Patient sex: M
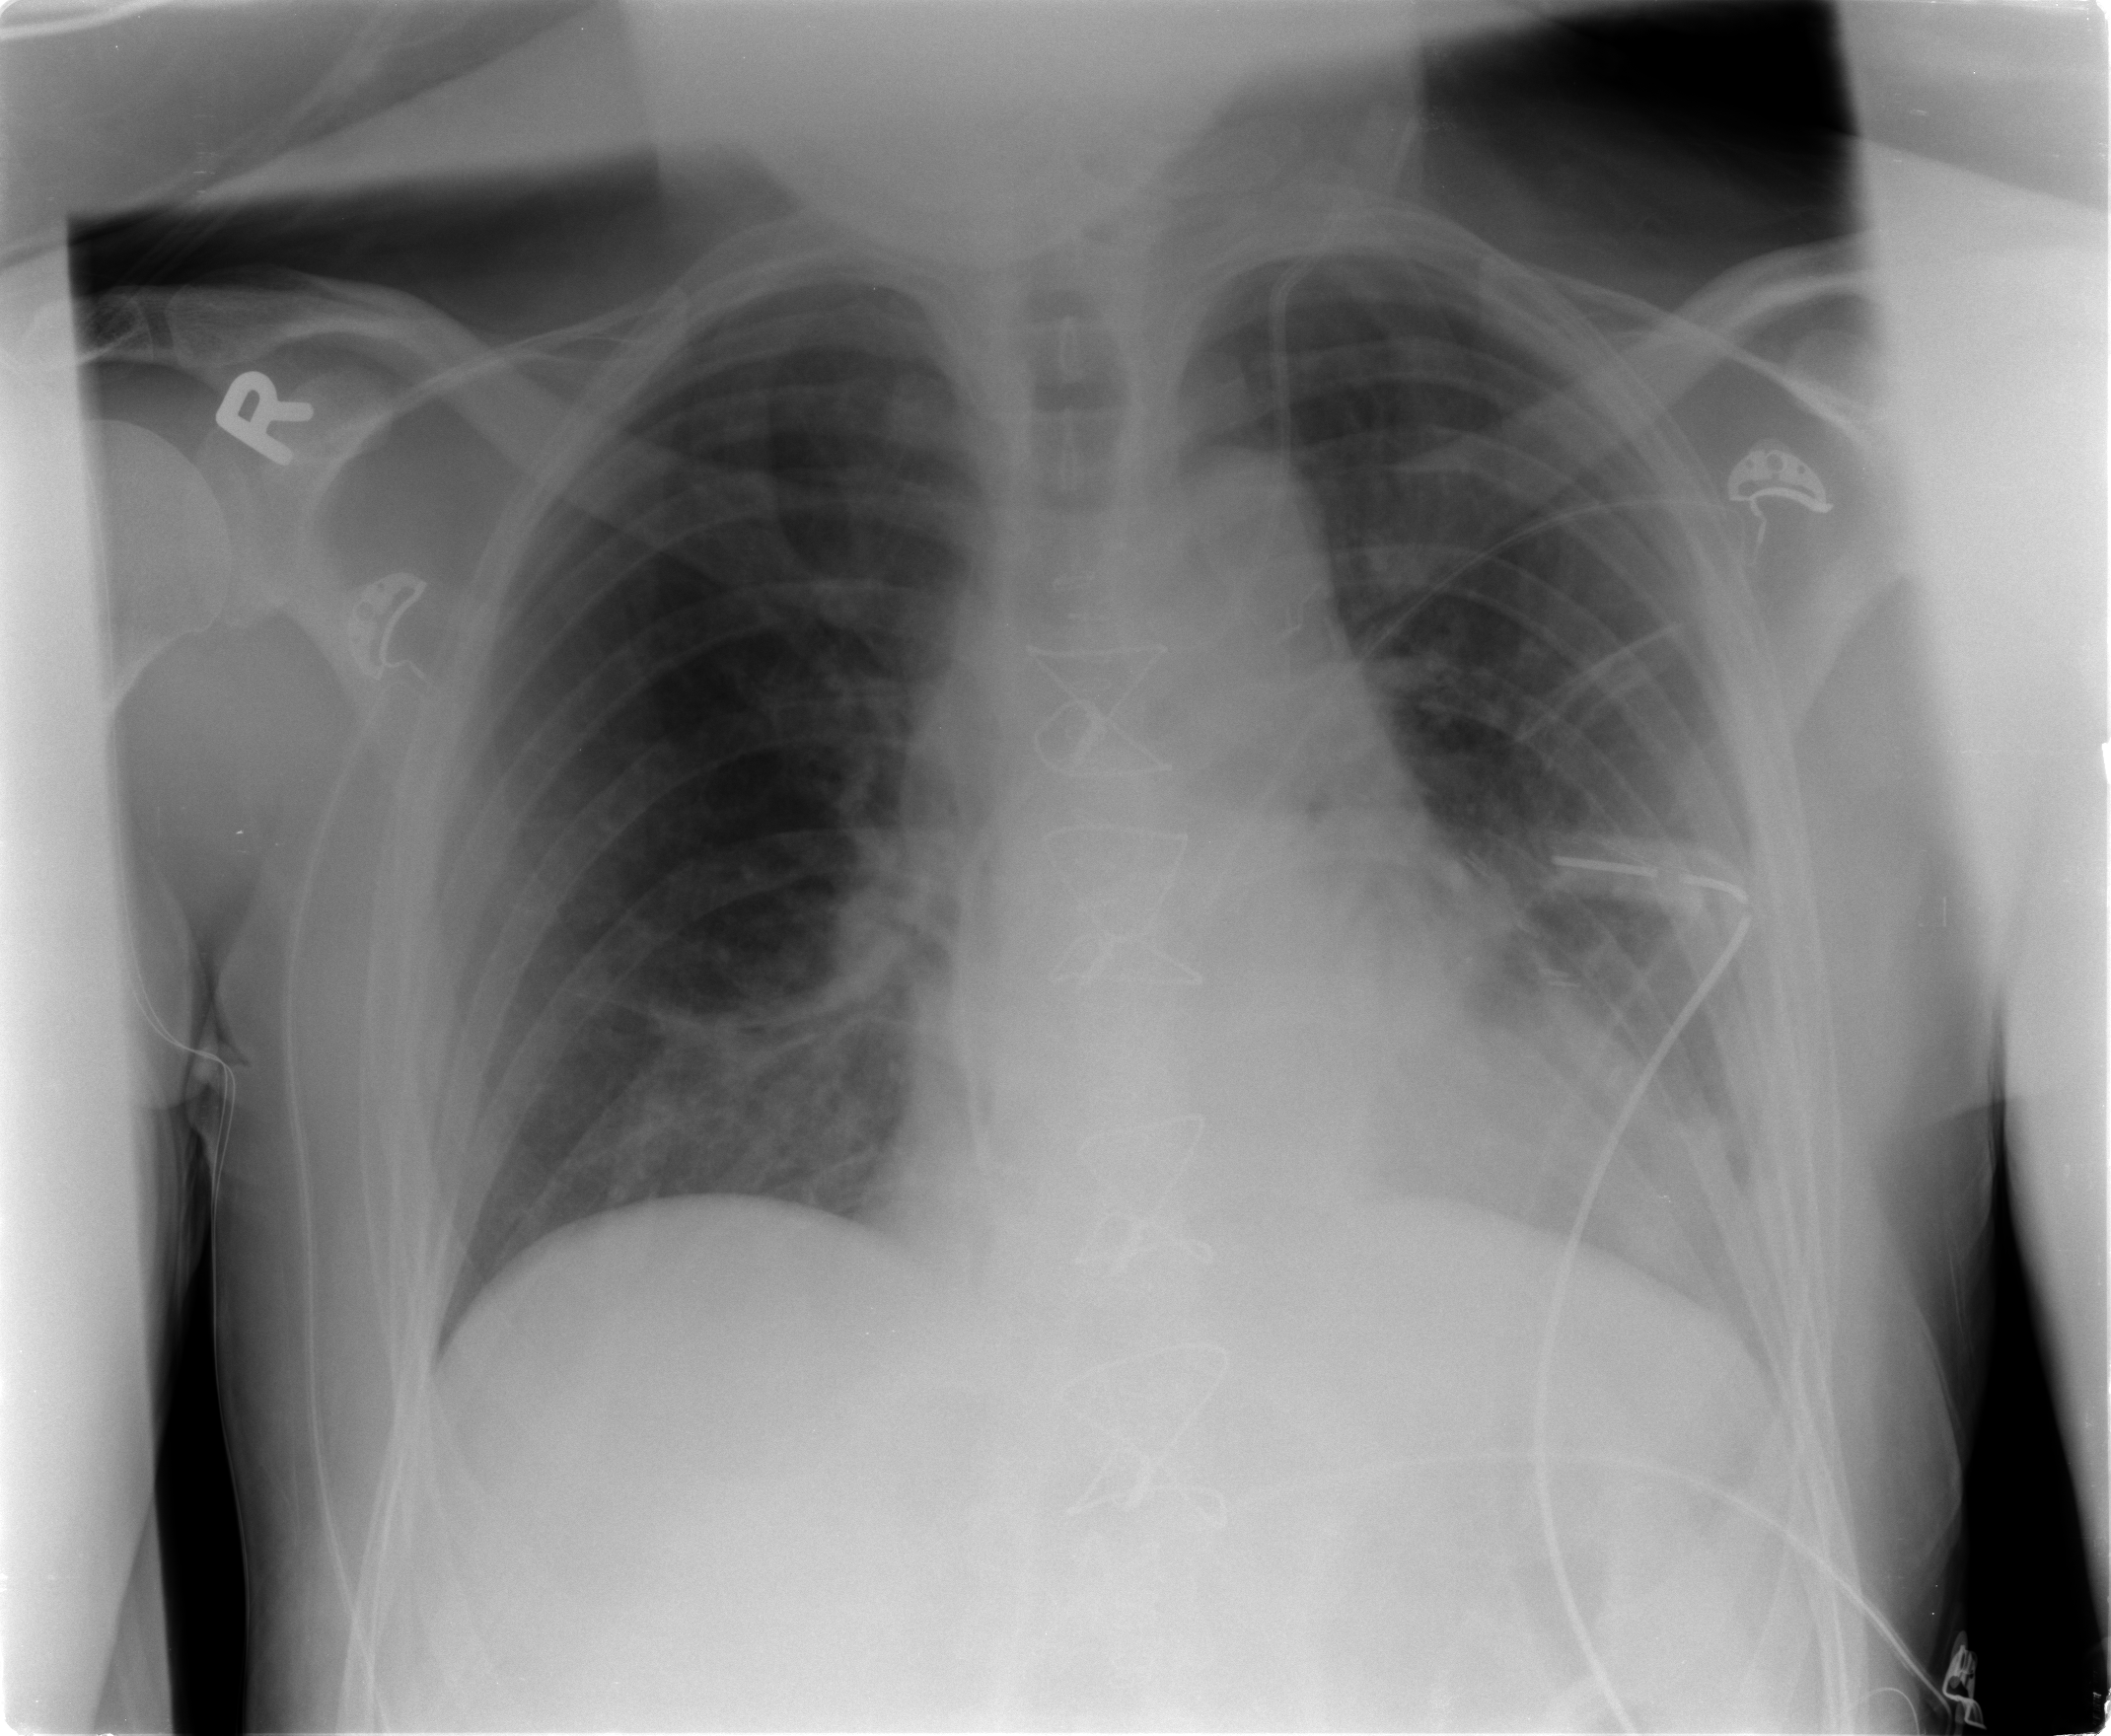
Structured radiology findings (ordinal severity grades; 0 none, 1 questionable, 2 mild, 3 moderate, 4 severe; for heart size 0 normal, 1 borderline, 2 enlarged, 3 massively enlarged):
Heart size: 1
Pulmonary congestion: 0
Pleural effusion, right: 0
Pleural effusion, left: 1
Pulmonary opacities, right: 0
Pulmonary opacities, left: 0
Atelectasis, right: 1
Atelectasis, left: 1